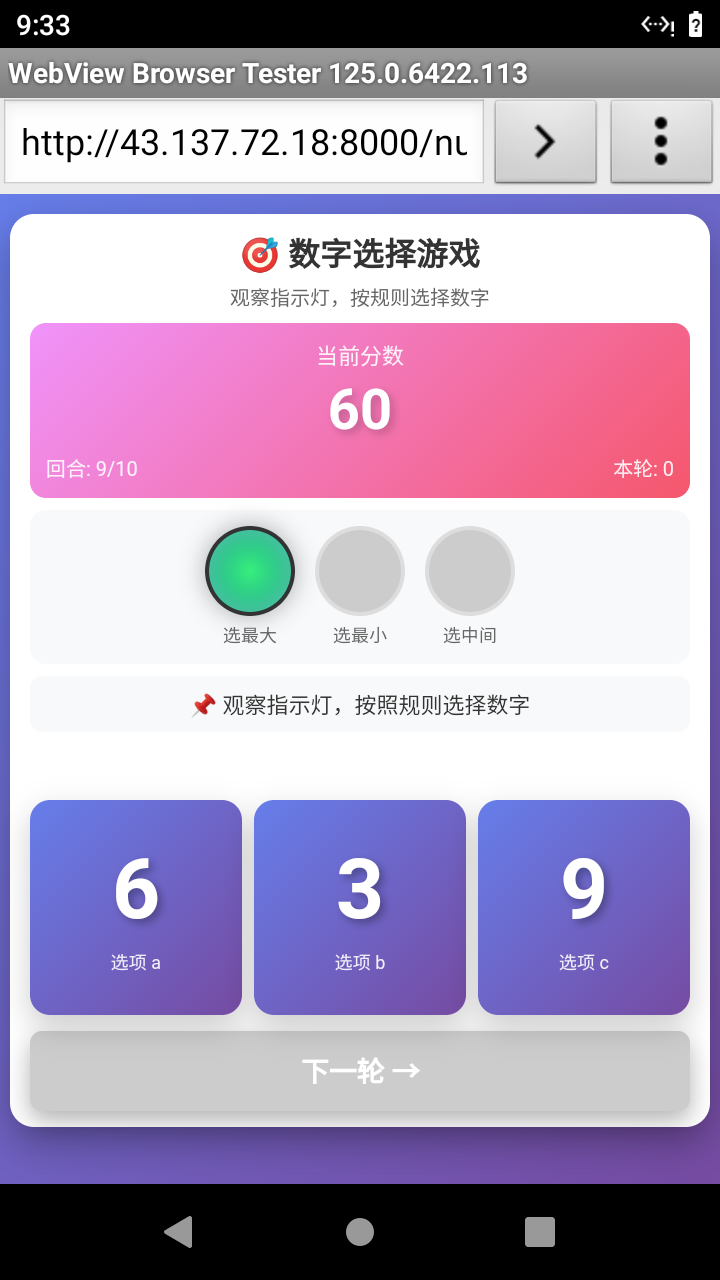

Select the correct number based on the traffic light color.
Answer: 2